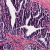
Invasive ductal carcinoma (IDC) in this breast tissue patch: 0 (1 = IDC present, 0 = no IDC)